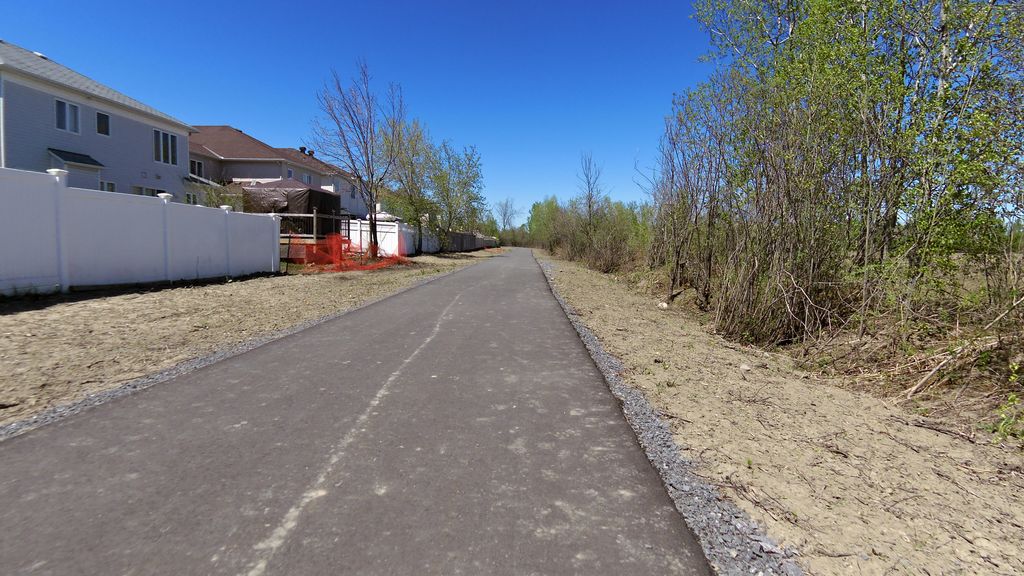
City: ottawa-gatineau